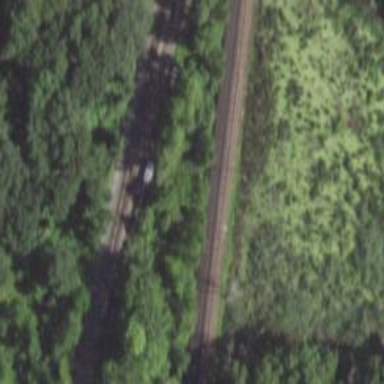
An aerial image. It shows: Outdoor signal box located near the railway.